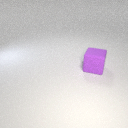
large purple rubber cube